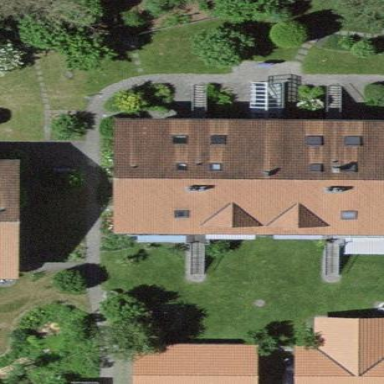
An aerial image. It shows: Residential building with gabled roof.